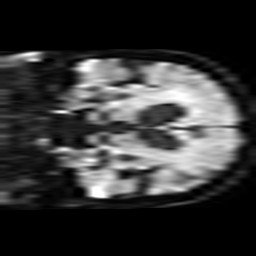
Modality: TRACE
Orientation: coronal
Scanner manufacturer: philips
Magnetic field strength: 3 T
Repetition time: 3.344 s
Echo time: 0.076 s